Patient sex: M
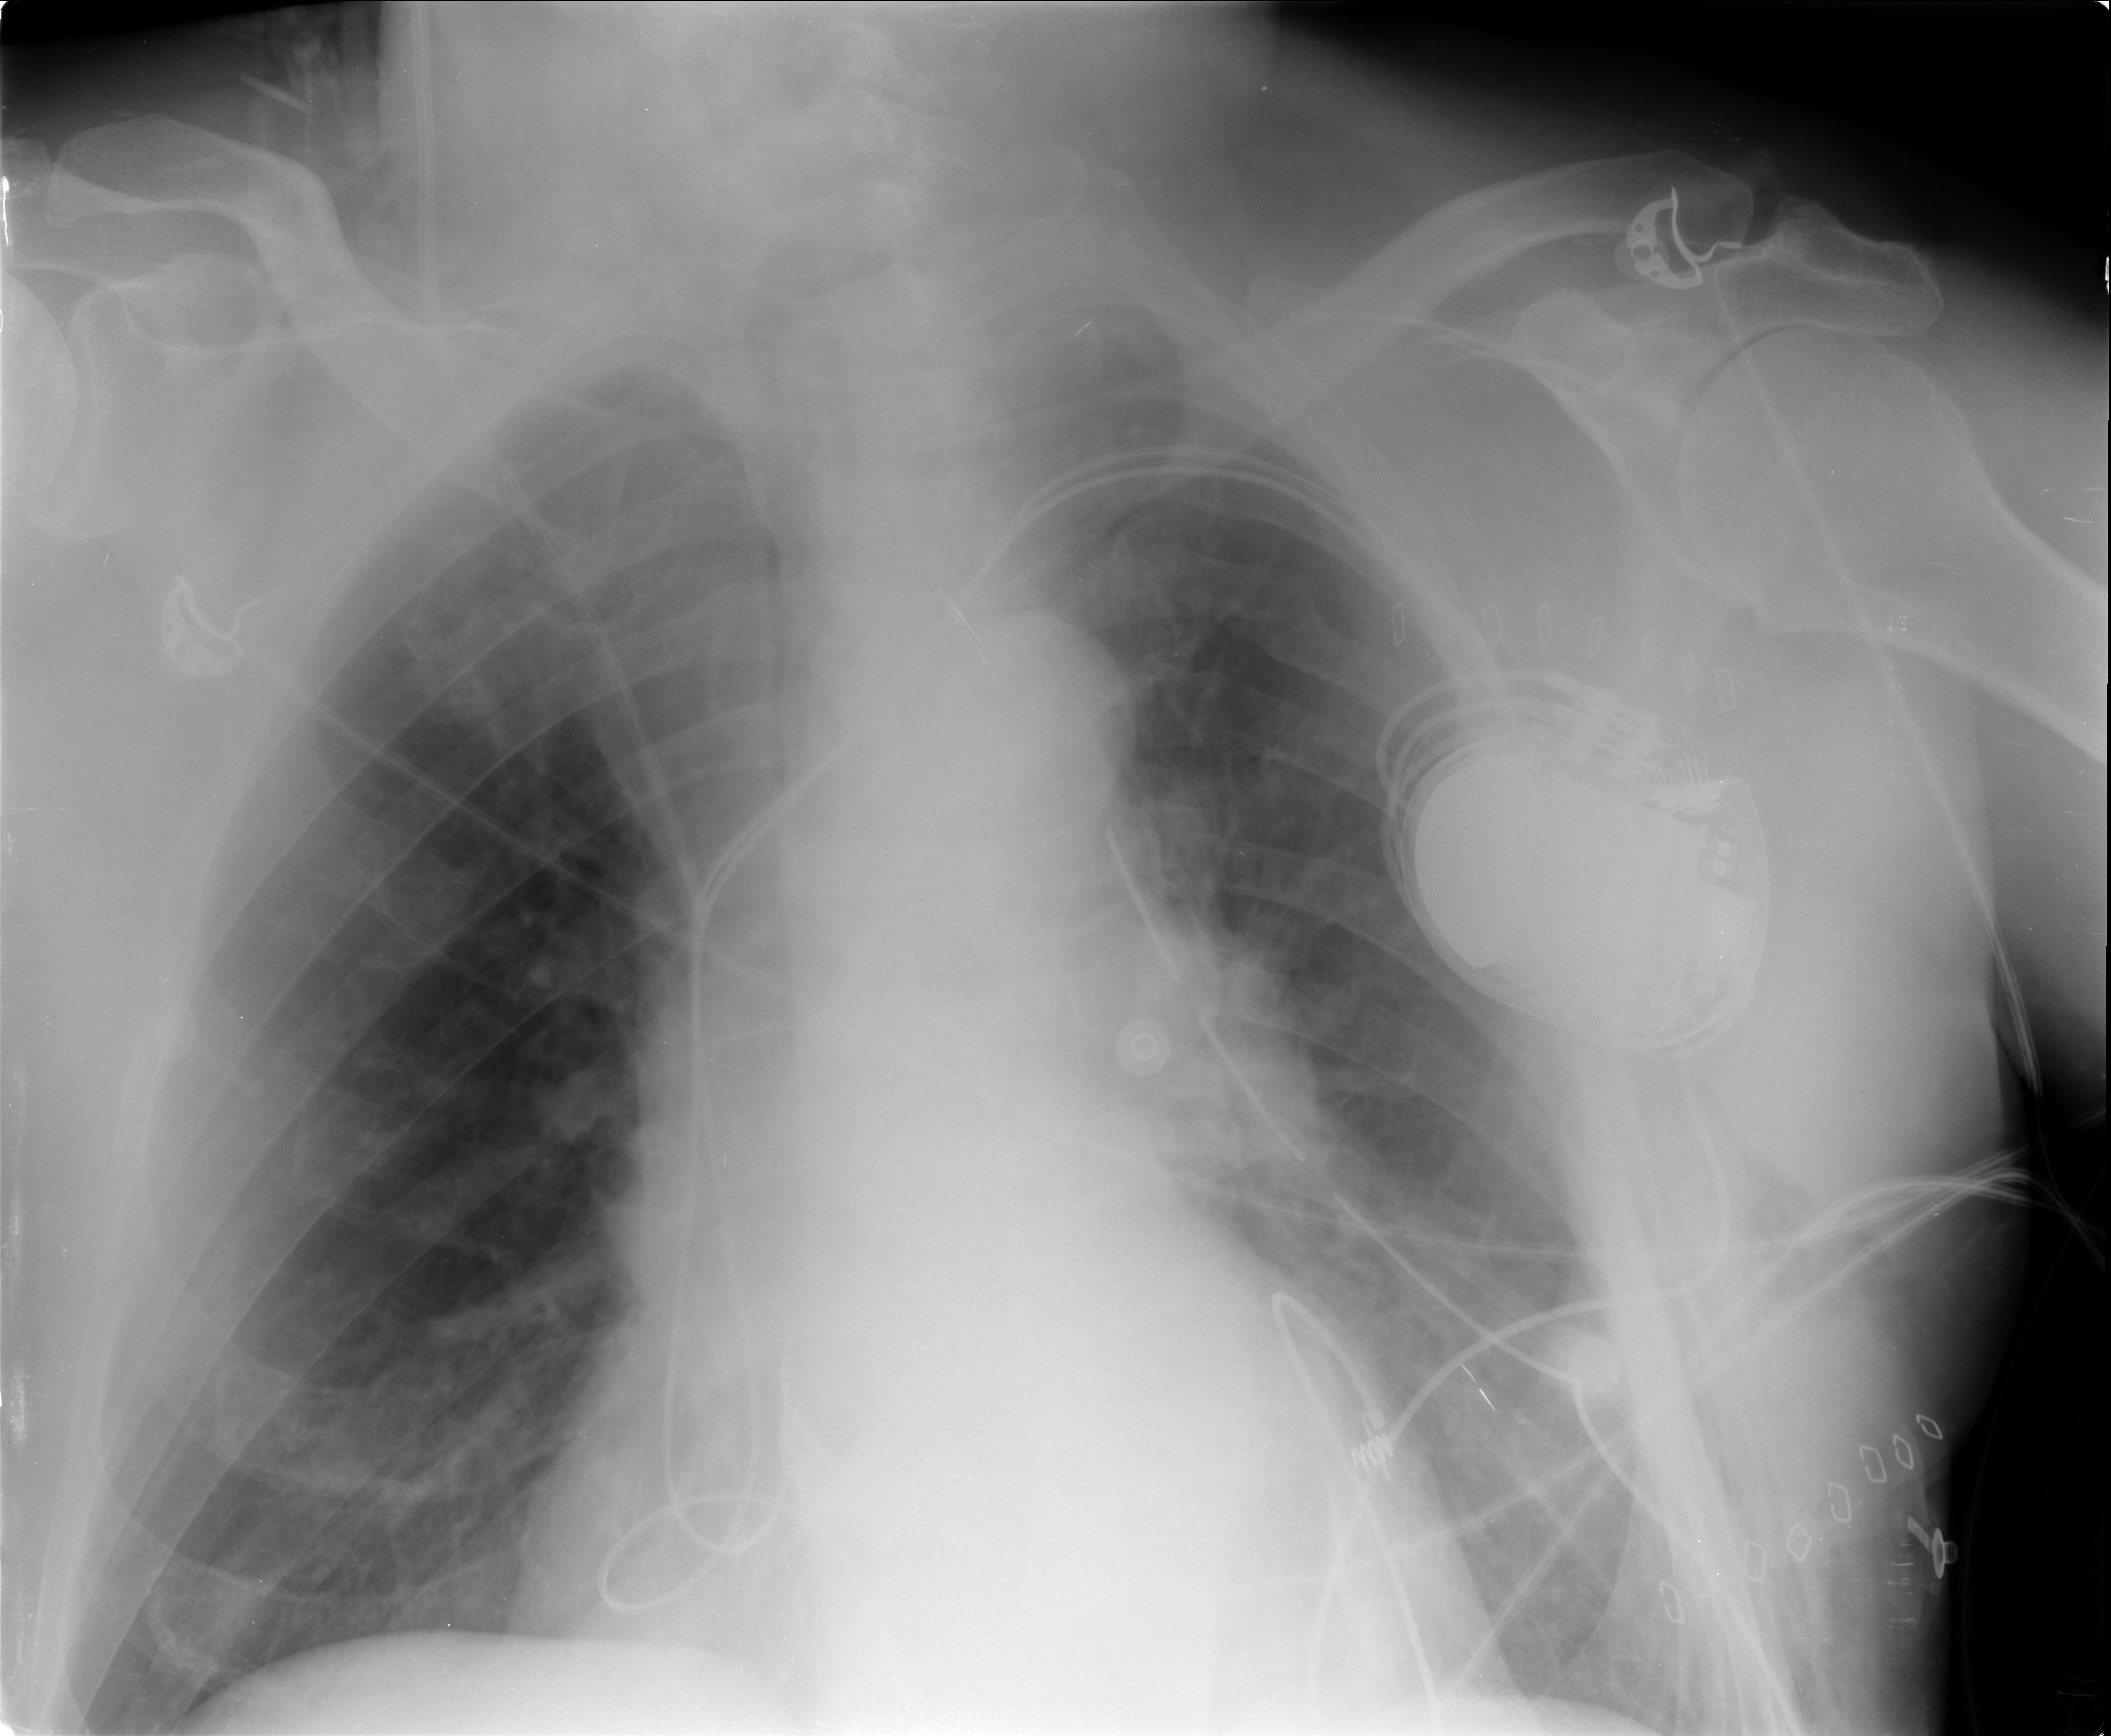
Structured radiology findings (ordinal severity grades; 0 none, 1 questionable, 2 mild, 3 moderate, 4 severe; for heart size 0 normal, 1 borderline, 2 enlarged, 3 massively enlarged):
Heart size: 1
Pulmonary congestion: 2
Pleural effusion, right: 0
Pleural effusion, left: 0
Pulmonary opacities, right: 0
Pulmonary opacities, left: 1
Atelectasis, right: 0
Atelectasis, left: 2